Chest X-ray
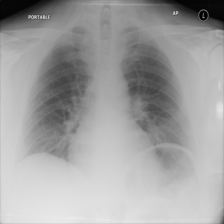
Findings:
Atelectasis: positive
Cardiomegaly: negative
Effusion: negative
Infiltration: negative
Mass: negative
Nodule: negative
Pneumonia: negative
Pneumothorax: negative
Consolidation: negative
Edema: negative
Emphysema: negative
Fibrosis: negative
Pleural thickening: negative
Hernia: negative